Question: I am trying to style the output of 'wp_list_categories' using CSS to put commas in between items. However, there is a whitespace appearing before the comma and I seriously cannot comprehend where it is coming from!
I have made a <URL> to demonstrate and compare.
Screenshot:

HTML:
'''
<ul id="category-listing">
<li class="cat-item cat-item-6"><a href="#" title="View all posts filed under Branding">Branding</a>
</li>
<li class="cat-item cat-item-4"><a href="#" title="View all posts filed under Environment">Environment</a>
</li>
<li class="cat-item cat-item-5"><a href="#" title="View all posts filed under Exhibition">Exhibition</a>
</li>
<li class="cat-item cat-item-8"><a href="#" title="View all posts filed under Lecture">Lecture</a>
</li>
<li class="cat-item cat-item-9"><a href="#" title="View all posts filed under Photography">Photography</a>
</li>
<li class="cat-item cat-item-10"><a href="#" title="View all posts filed under Print">Print</a>
</li>
</ul>
'''
CSS:
'''
li {
font-size: 46px;
display: inline;
margin: 0;
padding: 0;
}
#category-listing li:after {
content: ', ';
}
'''
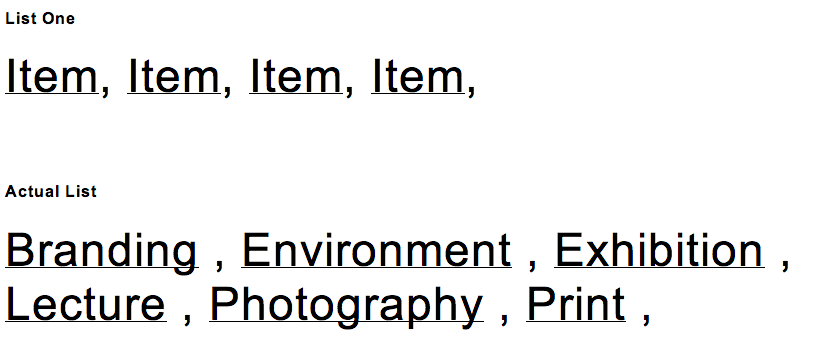
Answer: The white space is appearing because it is there in your HTML code.
The closing '</li>' tag is on a new line. Carriage returns are counted as white space in HTML, and therefore you have white space at the end of the list item element.
The reason it is showing up is because you're using 'display:inline'. When usign 'inline' (or 'inline-block'), white space is relevant because 'inline' means "treat this element as plain text", and therefore any white space is considered an intentional part of the text.
The best way to get rid of this is to simply put the '</li>' closing tag on the same line as the rest of the text, so that there is no white space there.
There are a number of other ways around it, but most of them involve quite hacky CSS; simply closing up the space is by far the easiest option.
The next best alternative is to switch to using 'float:left' instead of 'display:inline'. This will also deal with the problem, but will change the way the whole thing is rendered, which will require you to make various other changes to your CSS to compensate.